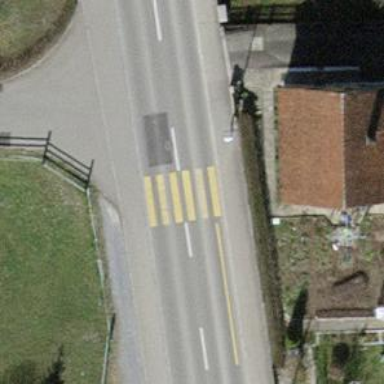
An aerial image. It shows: Uncontrolled zebra crossing with zebra markings.